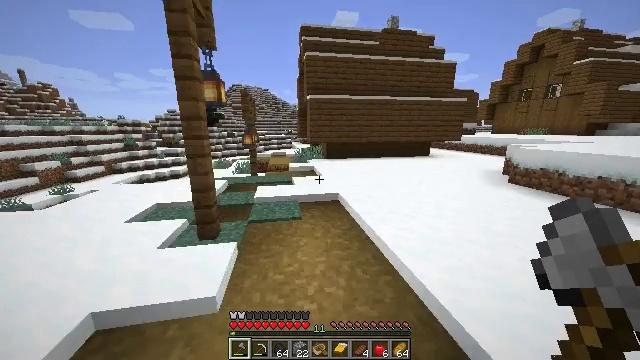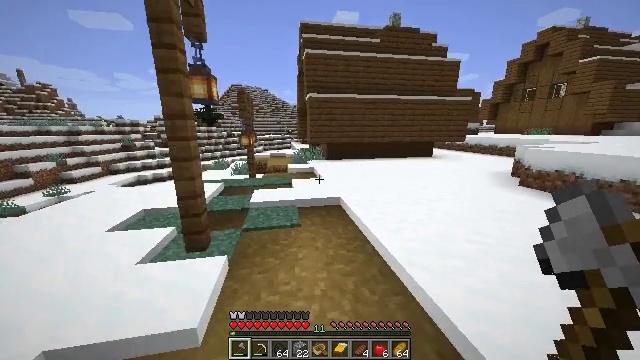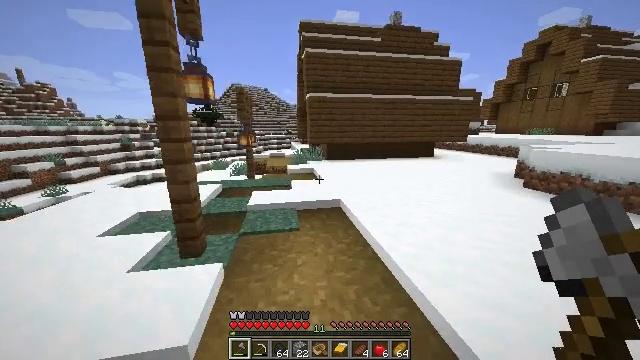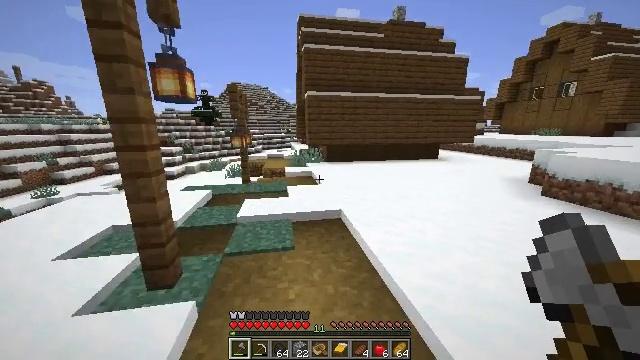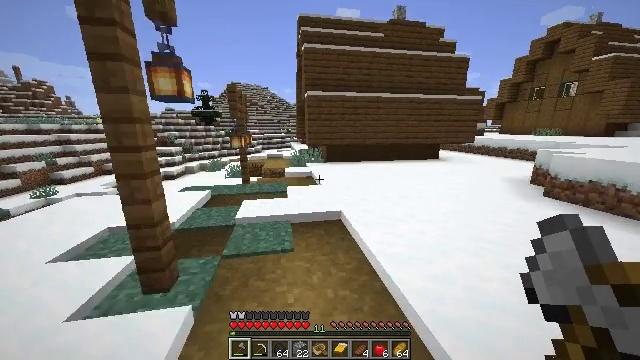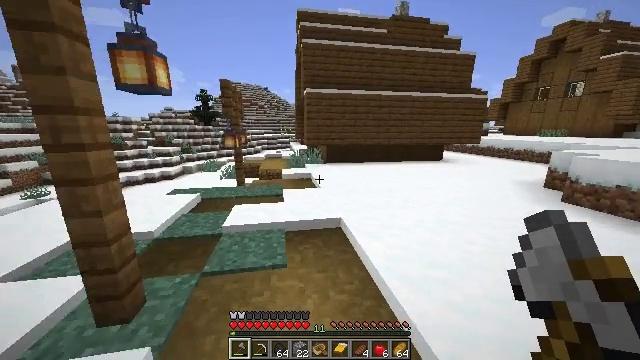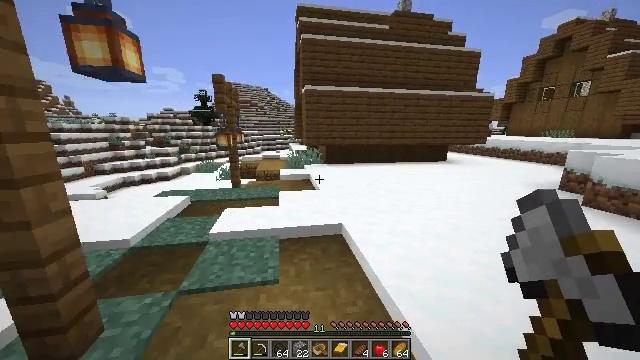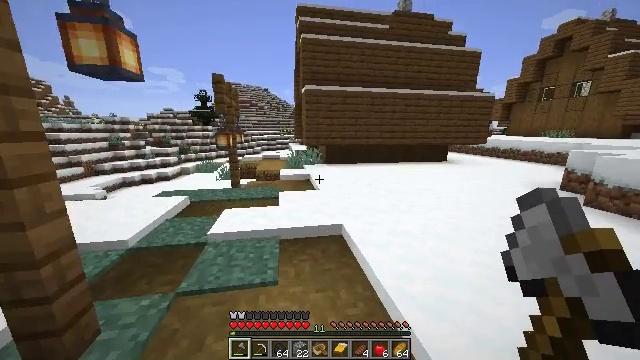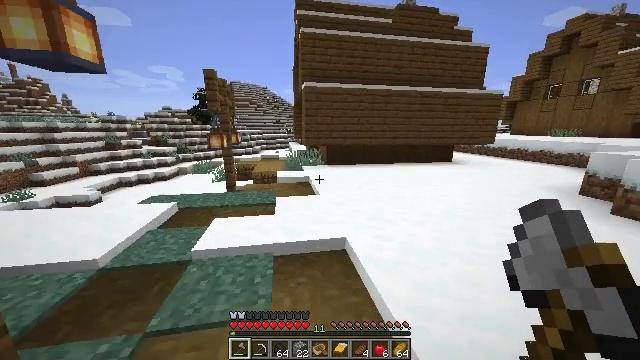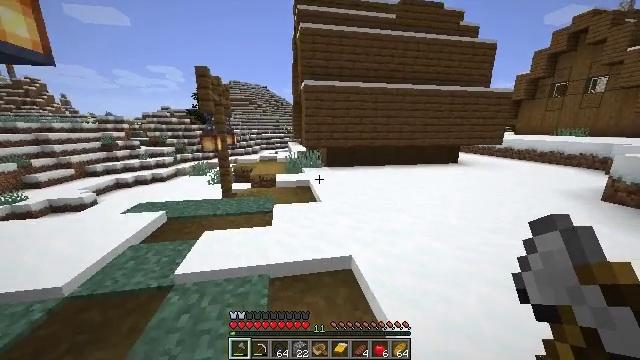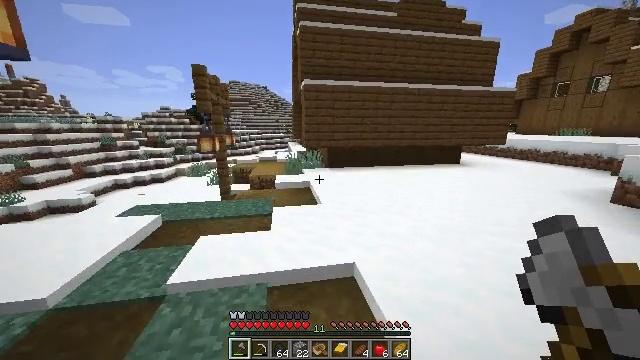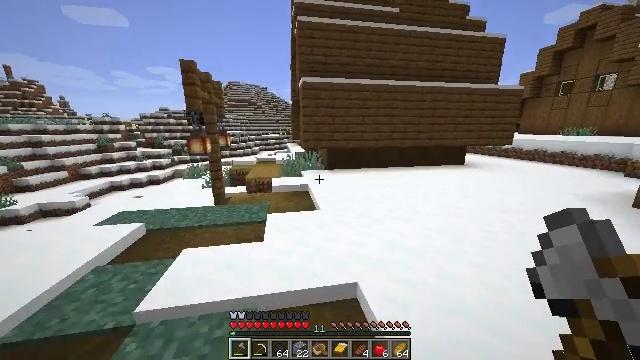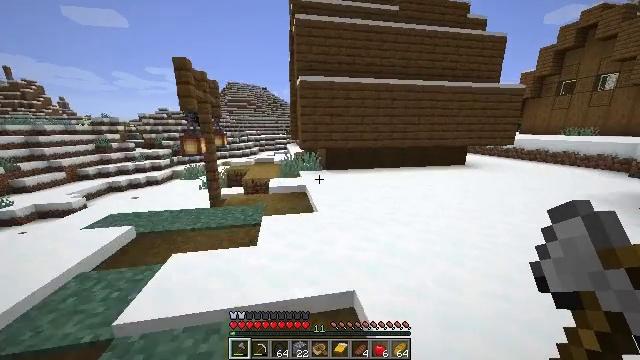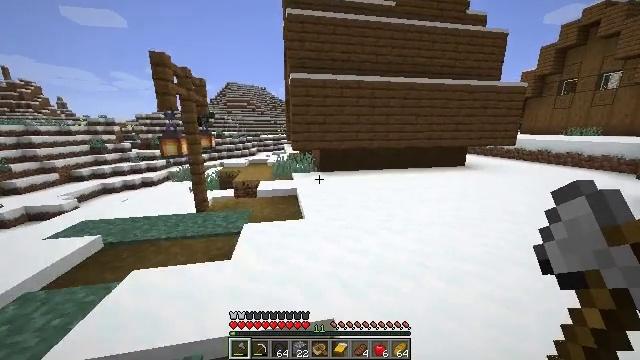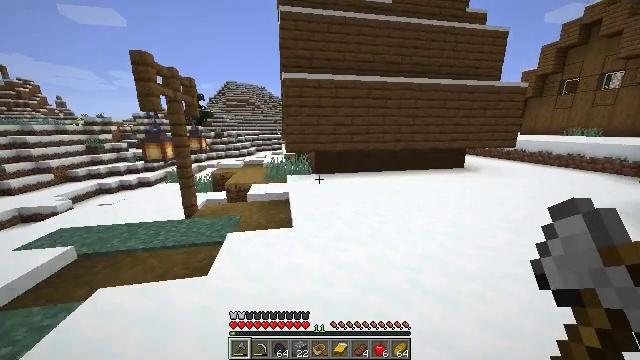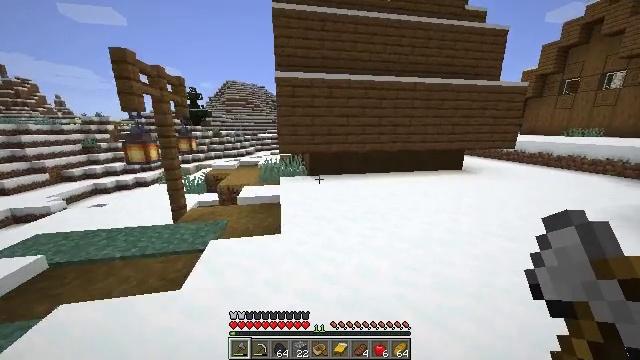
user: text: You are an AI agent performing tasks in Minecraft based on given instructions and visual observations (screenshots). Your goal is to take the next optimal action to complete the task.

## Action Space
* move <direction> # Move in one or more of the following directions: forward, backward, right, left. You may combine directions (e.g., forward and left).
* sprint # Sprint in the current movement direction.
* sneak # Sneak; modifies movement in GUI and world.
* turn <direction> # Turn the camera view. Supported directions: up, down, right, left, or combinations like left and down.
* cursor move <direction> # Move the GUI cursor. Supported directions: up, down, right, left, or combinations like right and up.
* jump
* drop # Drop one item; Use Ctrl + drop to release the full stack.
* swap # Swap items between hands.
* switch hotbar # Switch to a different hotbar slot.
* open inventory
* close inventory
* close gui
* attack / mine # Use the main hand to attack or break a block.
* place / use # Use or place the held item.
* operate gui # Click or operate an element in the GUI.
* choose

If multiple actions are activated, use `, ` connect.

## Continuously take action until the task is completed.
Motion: motion action
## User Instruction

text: Attack the stripped spruce log to gather it.
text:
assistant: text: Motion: move forward, sprint
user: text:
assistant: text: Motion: move forward, sprint
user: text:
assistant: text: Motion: move forward, sprint
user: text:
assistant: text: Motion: move forward, sprint
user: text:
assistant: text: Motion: move forward, sprint
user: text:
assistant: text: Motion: move forward, sprint
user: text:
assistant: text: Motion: move forward, sprint
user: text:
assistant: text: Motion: move forward, sprint
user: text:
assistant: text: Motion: move forward, sprint
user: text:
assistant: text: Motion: move forward, sprint
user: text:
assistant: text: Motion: move forward and move right, sprint
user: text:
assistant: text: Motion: move forward and move right, sprint
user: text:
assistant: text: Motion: move forward and move right, sprint
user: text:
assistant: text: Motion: move forward and move right, sprint
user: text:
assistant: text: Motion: move forward and move right, sprint
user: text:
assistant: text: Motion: move forward and move right, sprint
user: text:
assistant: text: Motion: move forward and move right, sprint
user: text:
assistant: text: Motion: move forward and move right, sprint
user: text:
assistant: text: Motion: move forward and move right, sprint
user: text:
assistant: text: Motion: move forward and move right, sprint
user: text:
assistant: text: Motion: move forward and move right, sprint
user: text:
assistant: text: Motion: move forward and move right, sprint
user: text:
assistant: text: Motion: move forward and move right, sprint
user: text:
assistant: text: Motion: move forward and move right, sprint
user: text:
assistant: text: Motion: move forward and move right, sprint
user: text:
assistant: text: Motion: move forward and move right, sprint
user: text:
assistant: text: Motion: move forward and move right, sprint
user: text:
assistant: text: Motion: move forward and move right, sprint
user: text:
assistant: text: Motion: move forward and move right, sprint
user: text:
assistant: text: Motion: move forward and move right, sprint